【题型】解答题　【知识点】平面几何　【难度】medium
如图\textcircled{1}，将一张矩形纸片对折，然后沿虚线剪切，得到两个（不等边）三角形纸片 \( \triangle ABC \)，\( \triangle A_1B_1C_1 \)。

(1) 将 \( \triangle ABC \)，\( \triangle A_1B_1C_1 \) 如图\textcircled{2}摆放，使点 \( A_1 \) 与 \( B \) 重合，点 \( B_1 \) 在 \( AC \) 边的延长线上，连接 \( CC_1 \) 交 \( BB_1 \) 于点 \( E \)。求证：\( \angle B_1C_1C = \angle B_1BC \).

(2) 若将 \( \triangle ABC \)，\( \triangle A_1B_1C_1 \) 如图\textcircled{3}摆放，使点 \( B_1 \) 与 \( B \) 重合，点 \( A_1 \) 在 \( AC \) 边的延长线上，连接 \( CC_1 \) 交 \( A_1B \) 于点 \( F \)，试判断 \( \angle A_1C_1C \) 与 \( \angle A_1BC \) 是否相等，并说明理由.

(3) 写出问题 (2) 中与 \( \triangle A_1FC \) 相似的三角形.

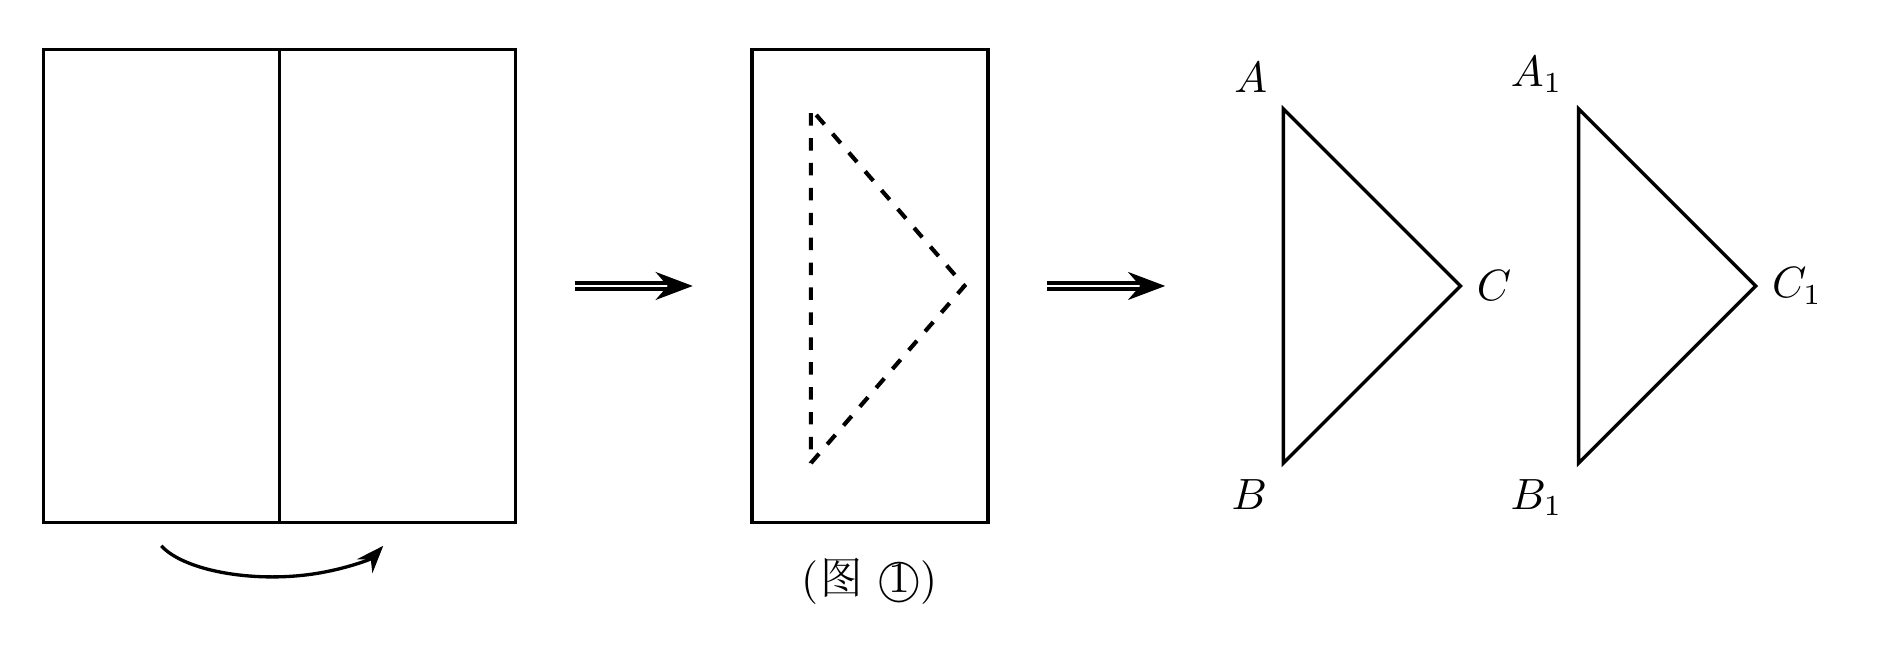
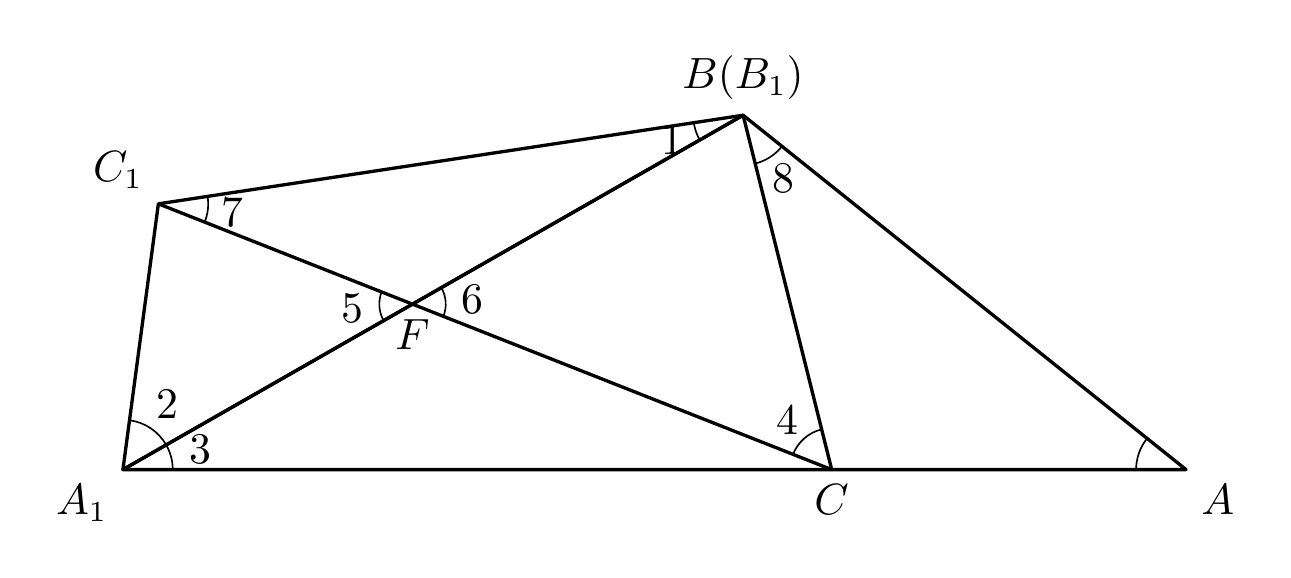
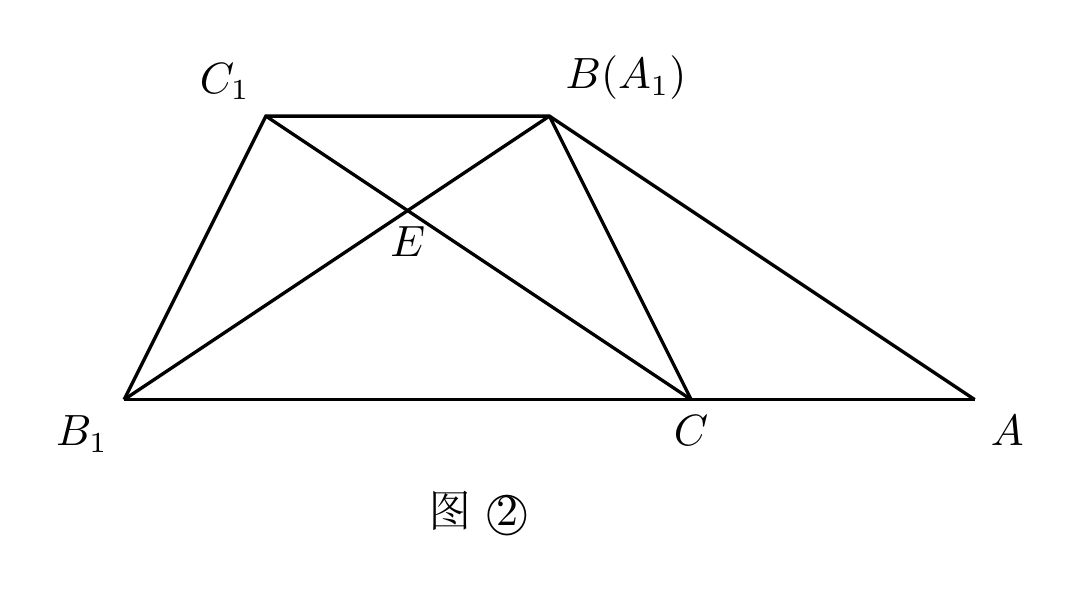
【解答】
【分析】(1) 由题意，知 \( \triangle ABC \cong \triangle A_1B_1C_1 \)，根据矩形的性质及全等三角形的性质，可证四边形 \( ABC_1C \) 是平行四边形，再根据平行四边形的性质及相互间的等量关系即可得出；

(2) 由题意，知 \( \triangle ABC \cong \triangle A_1B_1C_1 \)，根据矩形的性质及全等三角形的性质，及相互间的等量关系即可得出；

(3) 根据相似三角形的判定即可得出.

【解答】(1) 证明：由题意，知 \( \triangle ABC \cong \triangle A_1B_1C_1 \)，

\( \therefore AB = A_1B_1 \)，\( BC = B_1C_1 \)，\( \angle 2 = \angle 7 \)，\( \angle A = \angle 1 \)。

\( \therefore \angle 3 = \angle A = \angle 1 \).(1分)

\( \therefore BC_1 \parallel AC \)。

\( \therefore \) 四边形 \( ABC_1C \) 是平行四边形.(2分)

\( \therefore AB \parallel CC_1 \)。

\( \therefore \angle 4 = \angle 7 = \angle 2 \).(3分)

\( \because \angle 5 = \angle 6 \)，

\( \therefore \angle B_1C_1C = \angle B_1BC \)。(4分)

(2) 解：\( \angle A_1C_1C = \angle A_1BC \).(5分)

理由如下：由题意，知 \( \triangle ABC \cong \triangle A_1B_1C_1 \)，

\( \therefore AB = A_1B_1 \)，\( BC_1 = BC \)，\( \angle 1 = \angle 8 \)，\( \angle A = \angle 2 \).

\( \therefore \angle 3 = \angle A \)，\( \angle 4 = \angle 7 \).(6分)

\( \because \angle 1 + \angle FBC = \angle 8 + \angle FBC \)，

\( \therefore \angle C_1BC = \angle A_1BA \).(7分)

\( \because \angle 4 = \frac{1}{2}(180^\circ - \angle C_1BC) \)，\( \angle A = \frac{1}{2}(180^\circ - \angle A_1BA) \)，

\( \therefore \angle 4 = \angle A \).(8分)

\( \therefore \angle 4 = \angle 2 \)。

\( \because \angle 5 = \angle 6 \)，

\( \therefore \angle A_1C_1C = \angle A_1BC \).(9分)

(3) 解：\( \triangle C_1FB \)，(10分)

\( \triangle A_1C_1B \)，\( \triangle ACB \).(11分)(写对一个不得分)

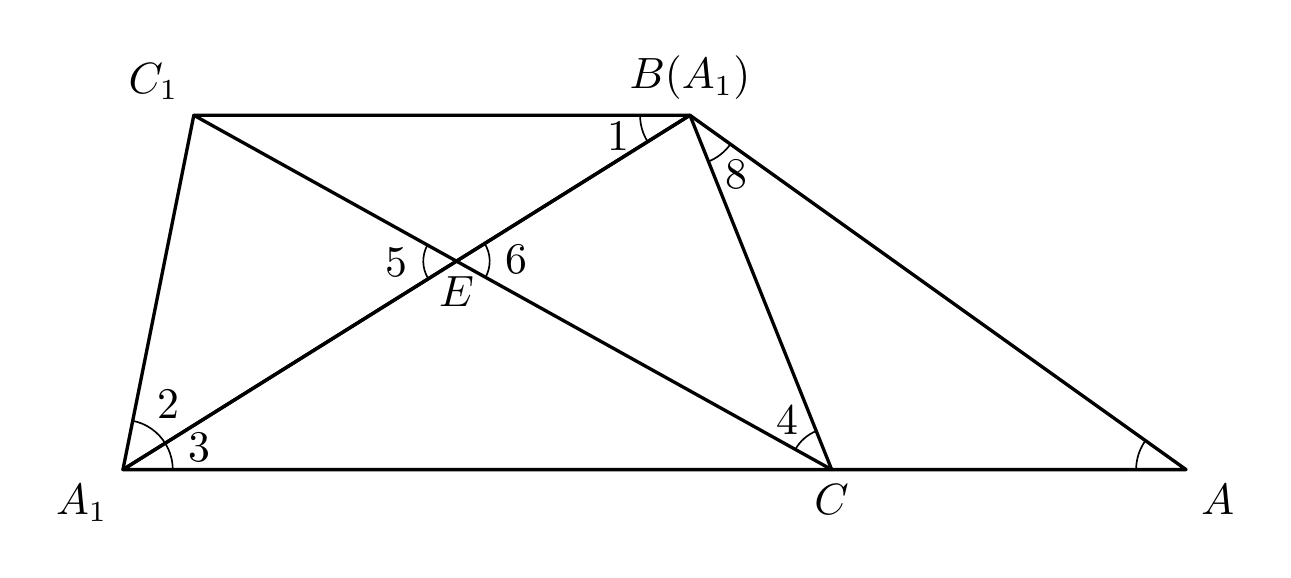
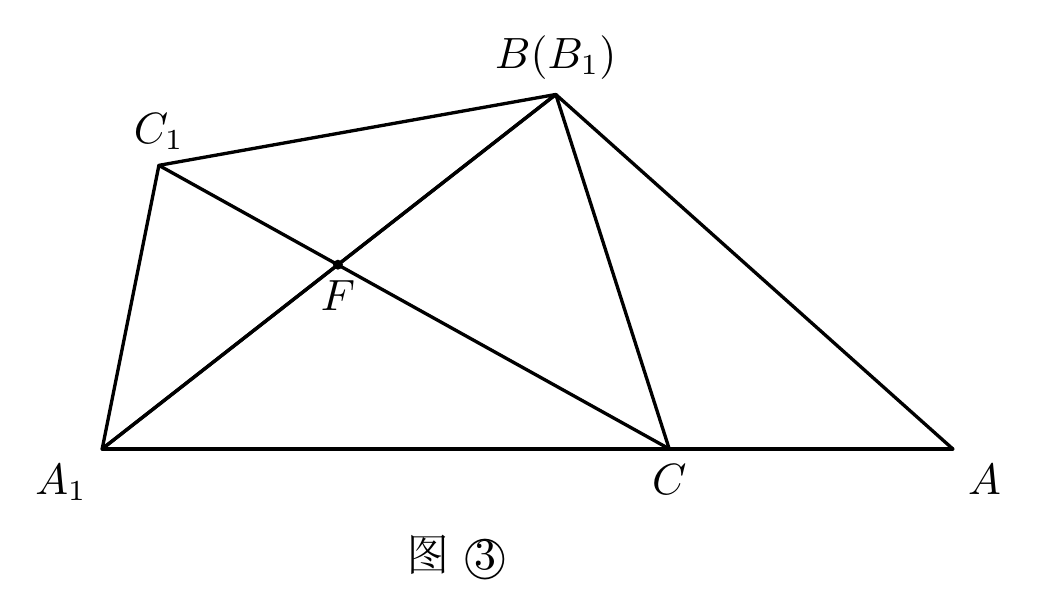